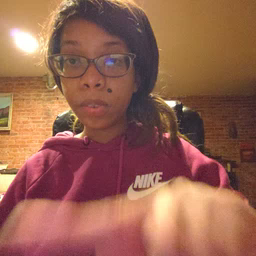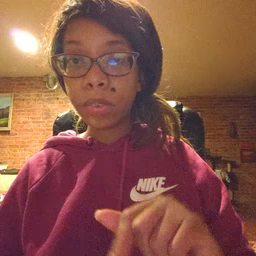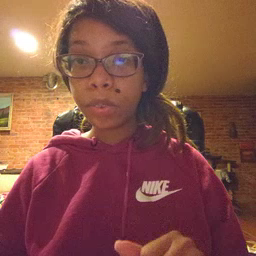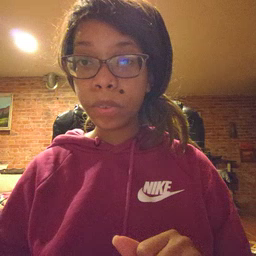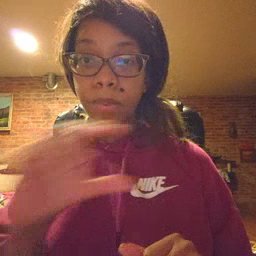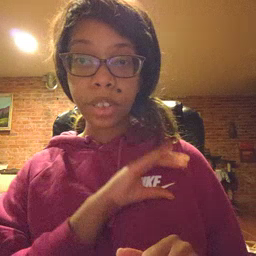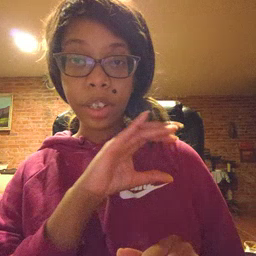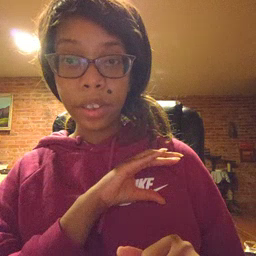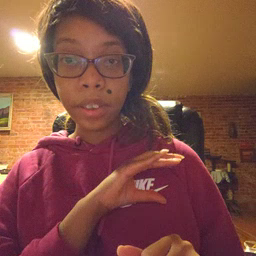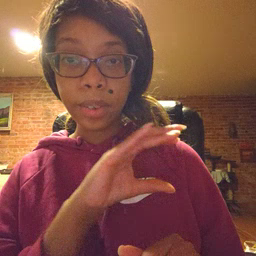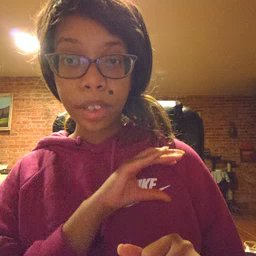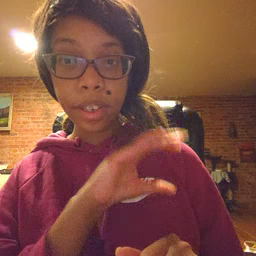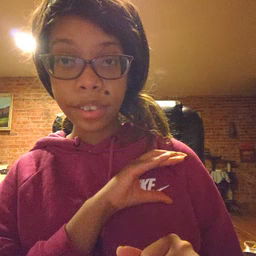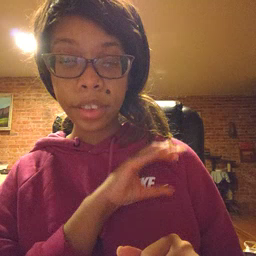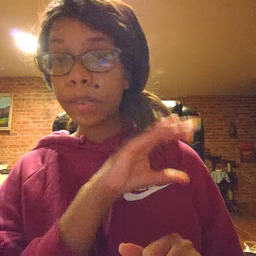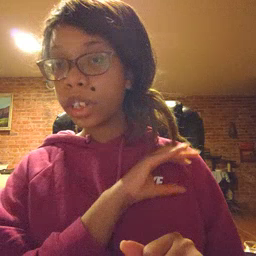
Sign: police